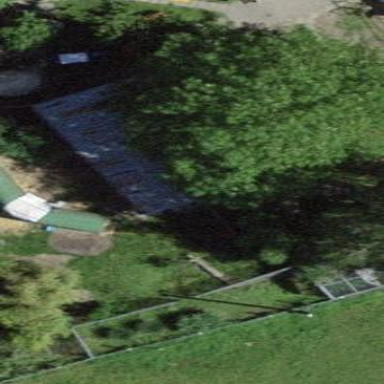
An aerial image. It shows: Barn.